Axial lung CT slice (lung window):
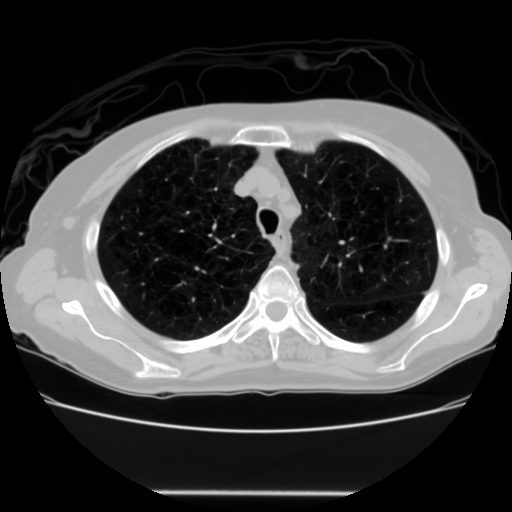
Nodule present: no